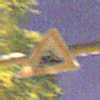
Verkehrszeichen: Bahnuebergang
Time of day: Night
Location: Outdoor (Suburban)
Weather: PartlyCloudy
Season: NotSpecified
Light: Artificial